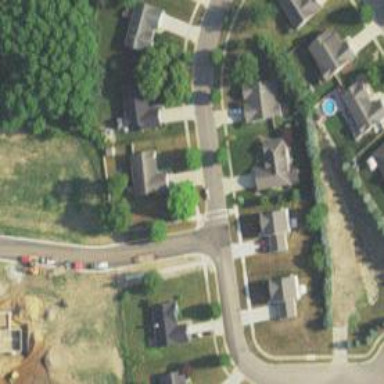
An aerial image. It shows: Smooth asphalt road in residential area.